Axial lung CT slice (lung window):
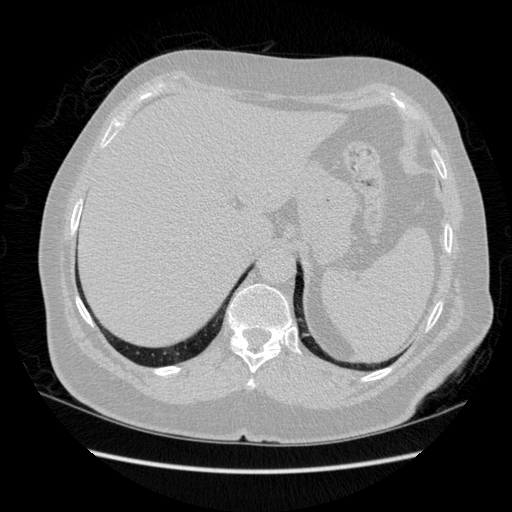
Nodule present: no